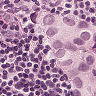
Metastatic tissue present: yes